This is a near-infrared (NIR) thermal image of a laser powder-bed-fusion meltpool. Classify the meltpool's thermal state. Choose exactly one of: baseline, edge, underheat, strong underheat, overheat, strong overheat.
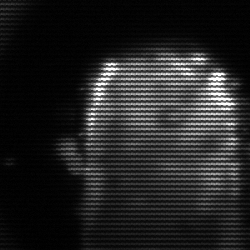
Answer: baseline